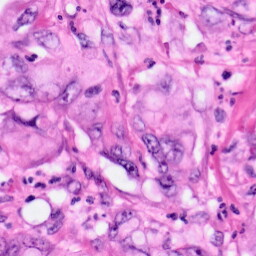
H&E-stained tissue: Pancreatic